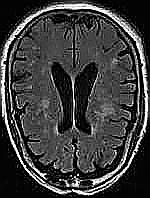
Label: notumor